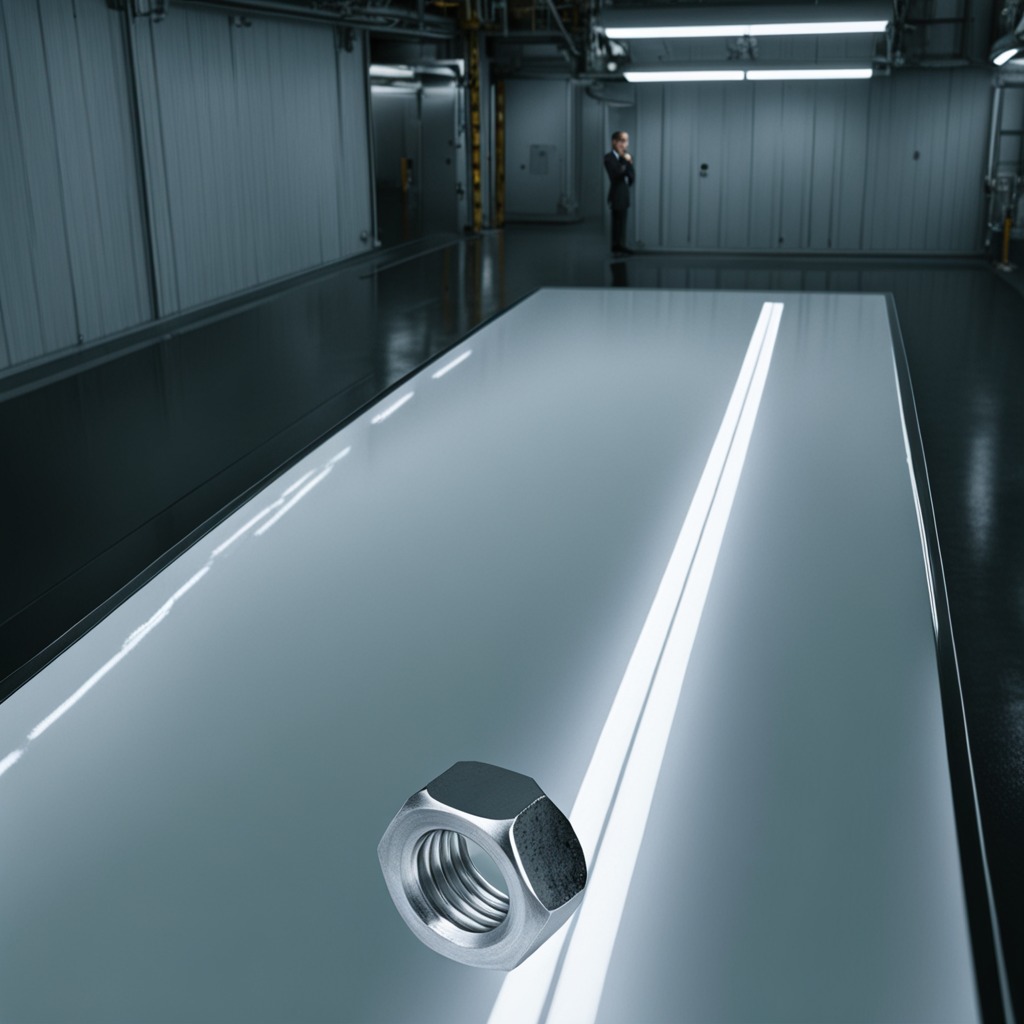
A metal nut is lying on a high-gloss table in a ship maintenance bay industrial lighting.